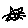
Label: cat